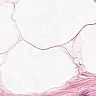
Metastatic tissue present: no